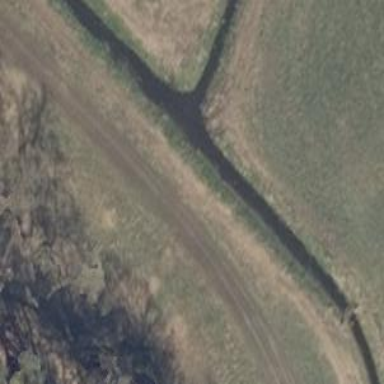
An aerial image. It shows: Path with grass surface. The track type is grade 5.